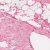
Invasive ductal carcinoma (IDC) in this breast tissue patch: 0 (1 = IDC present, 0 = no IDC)